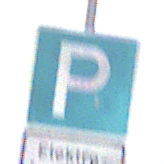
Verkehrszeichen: Parken
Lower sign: BesondereFahrzeugeUndTransportgueter11
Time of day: Midday
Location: Outdoor (Nature)
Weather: Overcast
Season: NotSpecified
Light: Natural